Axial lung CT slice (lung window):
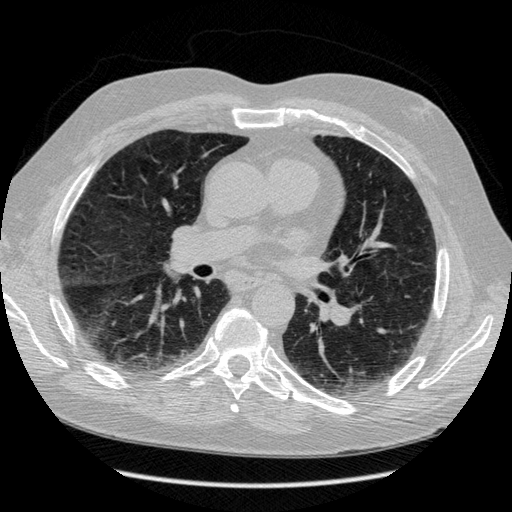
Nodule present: no